【题型】解答题　【知识点】解析几何　【难度】medium
已知椭圆 $C: \frac{x^2}{a^2} + \frac{y^2}{b^2} = 1 (a > b > 0)$ 的下顶点为 $A$，右焦点为 $F$，离心率为 $\frac{\sqrt{3}}{2}$， \\
$P$ 是椭圆 $C$ 上一动点，当直线 $AP$ 经过点 $F$ 时，原点 $O$ 到直线 $AP$ 的距离为 $\frac{\sqrt{3}}{2}$. \\
(1)求椭圆 $C$ 的标准方程； \\
(2)设直线 $AP$ 与圆 $O: x^2 + y^2 = b^2$ 相交于点 $M$（异于点 $A$），$M$ 关于 $O$ 的对称点记为 $N$，直线 $AN$ 与椭圆 $C$ 相交于点 $Q$（异于点 $A$）. \\
$\textcircled{1}$若 $|AP| = 2|AM|$，求 $\triangle APQ$ 的面积； \\
$\textcircled{2}$设直线 $MN$、$PQ$ 的斜率分别为 $k_1$、$k_2$，试探究 $\frac{k_1}{k_2}$ 是否为定值，并说明理由.
【解答】
【详解】 (1) 据题意，椭圆 $C$ 的离心率为 $\frac{\sqrt{3}}{2}$，即 $\frac{c}{a} = \frac{\sqrt{3}}{2}$. \\
当直线 $AP$ 经过点 $F$ 时，直线 $AP$ 的方程为 $\frac{x}{c} + \frac{y}{-b} = 1$，即 $bx - cy - bc = 0$, \\
由原点 $O$ 到直线 $AF$ 的距离为 $\frac{\sqrt{3}}{2}$，可知 $\frac{|-bc|}{\sqrt{b^2 + c^2}} = \frac{\sqrt{3}}{2}$，即 $\frac{bc}{\sqrt{b^2 + c^2}} = \frac{\sqrt{3}}{2}$. \\
联立可得，$a = 2$，$c = \sqrt{3}$，故 $b^2 = a^2 - c^2 = 1$. \\
所以椭圆 $C$ 的方程为 $\frac{x^2}{4} + y^2 = 1$. \\
(2) $\textcircled{1}$据题意，直线 $AP$ 的斜率存在，且不为 0, \\
设直线 $AP$ 的斜率为 $k$，则直线 $AP$ 的方程为 $y = kx - 1$, \\
联立 $\frac{x^2}{4} + y^2 = 1$，整理可得 $(1 + 4k^2)x^2 - 8kx = 0$, \\
所以 $x = 0$ 或 $x = \frac{8k}{1 + 4k^2}$. \\
所以点 $P$ 的坐标为 $\left( \frac{8k}{1 + 4k^2}, \frac{4k^2 - 1}{4k^2 + 1} \right)$. \\
联立 $y = kx - 1$ 和 $x^2 + y^2 = 1$, \\
整理可得 $(1 + k^2)x^2 - 2kx = 0$，所以 $x = 0$ 或 $x = \frac{2k}{1 + k^2}$. \\
所以点 $M$ 的坐标为 $\left( \frac{2k}{1 + k^2}, \frac{k^2 - 1}{k^2 + 1} \right)$. \\
显然，$MN$ 是圆 $O$ 的直径，故 $AM \perp AN$, \\
所以直线 $AN$ 的方程为 $y = -\frac{1}{k}x - 1$. \\
用 $-\frac{1}{k}$ 代替 $k$，得点 $Q$ 的坐标为 $\left( \frac{-\frac{8}{k}}{\frac{4}{k^2} + 1}, \frac{\frac{4}{k^2} - 1}{\frac{4}{k^2} + 1} \right)$, \\
即 $Q \left( -\frac{8k}{k^2 + 4}, \frac{4 - k^2}{4 + k^2} \right)$. \\
$\textcircled{1}$由 $|AP| = 2|AM|$ 可得，$x_P = 2x_M$, \\
即 $\frac{8k}{1 + 4k^2} = 2 \cdot \frac{2k}{1 + k^2}$，解得 $k = \pm \frac{\sqrt{2}}{2}$. \\
根据图形的对称性，不妨取 $k = \frac{\sqrt{2}}{2}$, \\
则点 $P, Q$ 的坐标分别为 $\left( \frac{4\sqrt{2}}{3}, \frac{1}{3} \right), \left( -\frac{8\sqrt{2}}{9}, \frac{7}{9} \right)$, \\
故 $|AP| = \frac{4\sqrt{3}}{3}$，$|AQ| = \frac{8\sqrt{6}}{9}$. \\
所以 $\triangle APQ$ 的面积为 $\frac{1}{2} |AP| \cdot |AQ| = \frac{1}{2} \times \frac{4\sqrt{3}}{3} \times \frac{8\sqrt{6}}{9} = \frac{16\sqrt{2}}{9}$. \\
$\textcircled{2}$直线 $MN$ 的斜率 $k_1 = k_{OM} = \frac{\frac{k^2 - 1}{k^2 + 1}}{\frac{2k}{k^2 + 1}} = \frac{k^2 - 1}{2k}$, \\
直线 $PQ$ 的斜率 $k_2 = \frac{\frac{4k^2 - 1}{4k^2 + 1} - \frac{4 - k^2}{4 + k^2}}{\frac{8k}{1 + 4k^2} - \frac{-8k}{k^2 + 4}} = \frac{k^2 - 1}{5k}$. \\
所以 $\frac{k_1}{k_2} = \frac{\frac{k^2 - 1}{2k}}{\frac{k^2 - 1}{5k}} = \frac{5}{2}$ 为定值，得证.

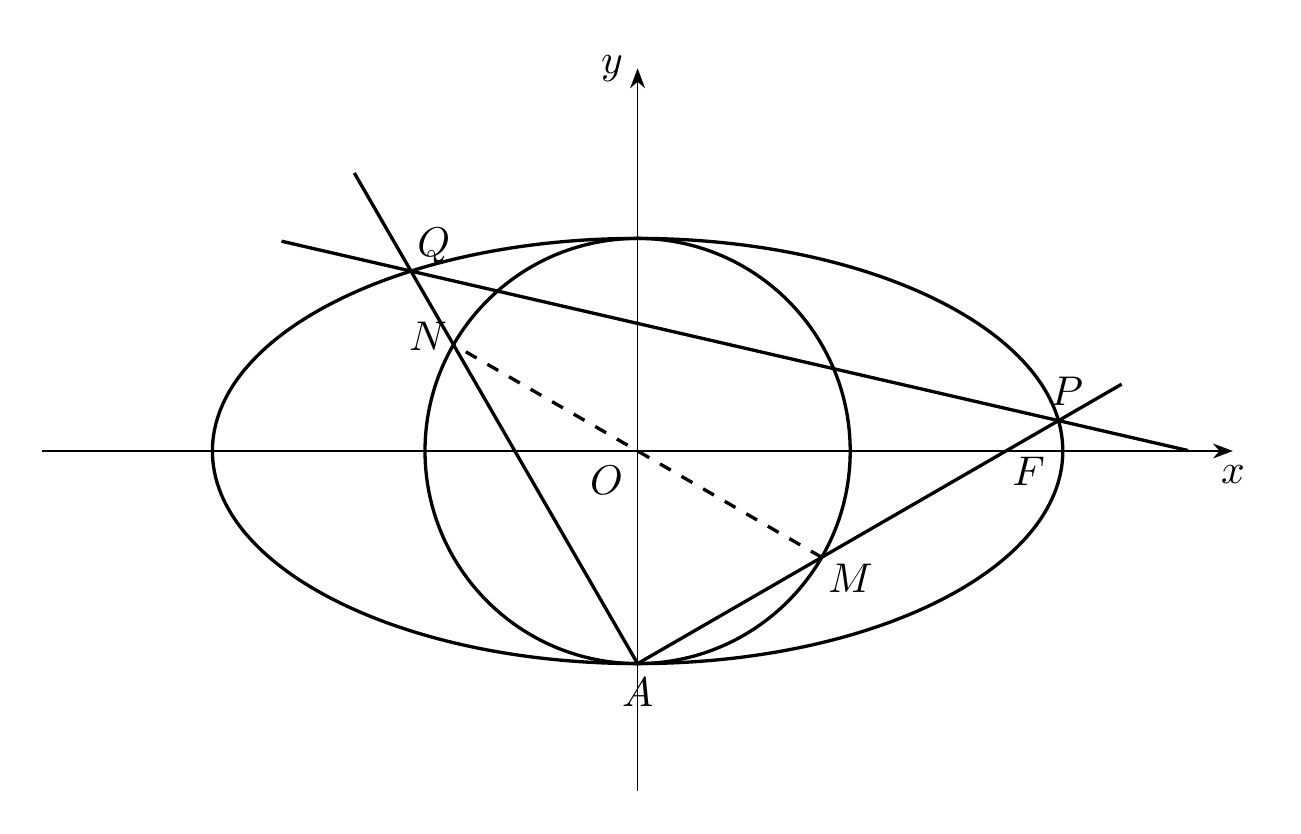